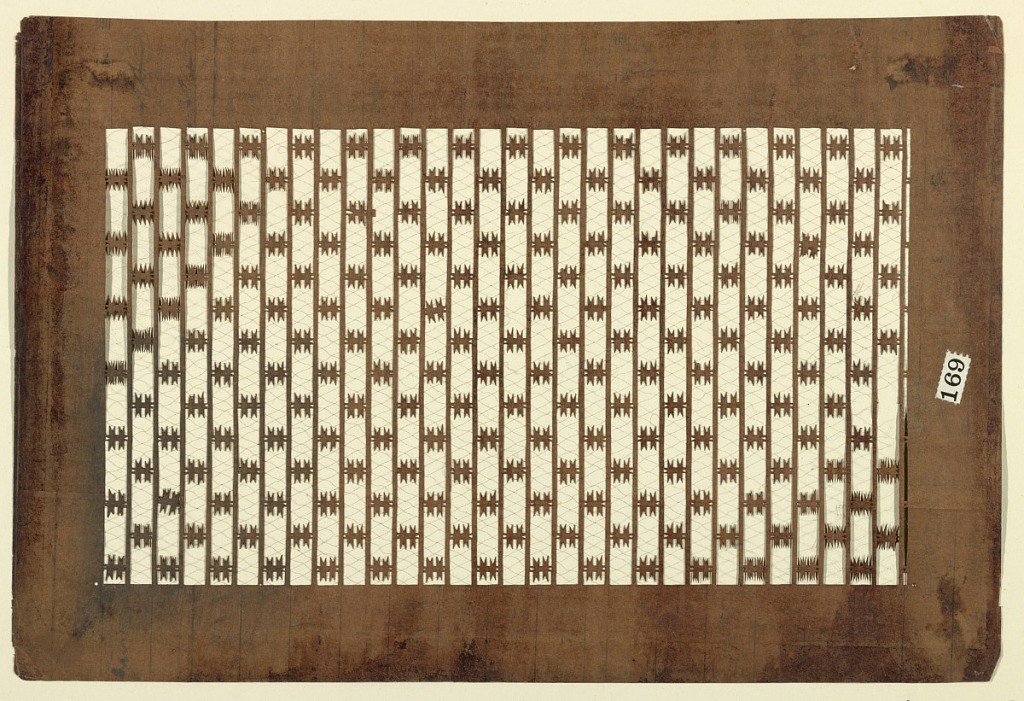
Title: Pairs of Stars Motif
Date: mid 18th - early 19th century
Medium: Mulberry paper (kozo washi) treated with fermented persimmon tannin (kakishibu), and silk threads (itoire)
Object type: Katagami
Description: Vertical stripes contain pairs of stars forming a checkered pattern. Silk threads are added to support the stencil structure.